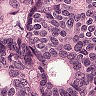
Metastatic tissue present: yes